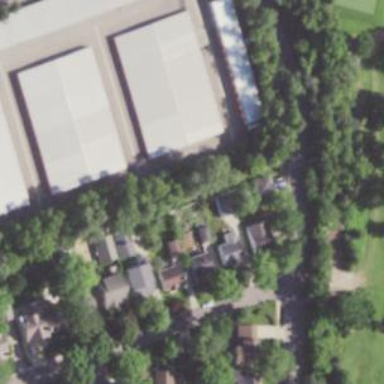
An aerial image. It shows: Group of garages.